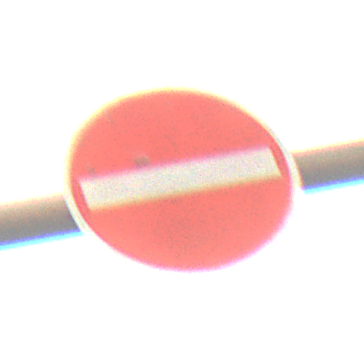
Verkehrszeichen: VerbotDerEinfahrt
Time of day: SunriseSunset
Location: Outdoor (RoadRail)
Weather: Clear
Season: NotSpecified
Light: Natural